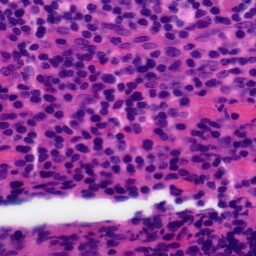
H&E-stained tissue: Tonsil